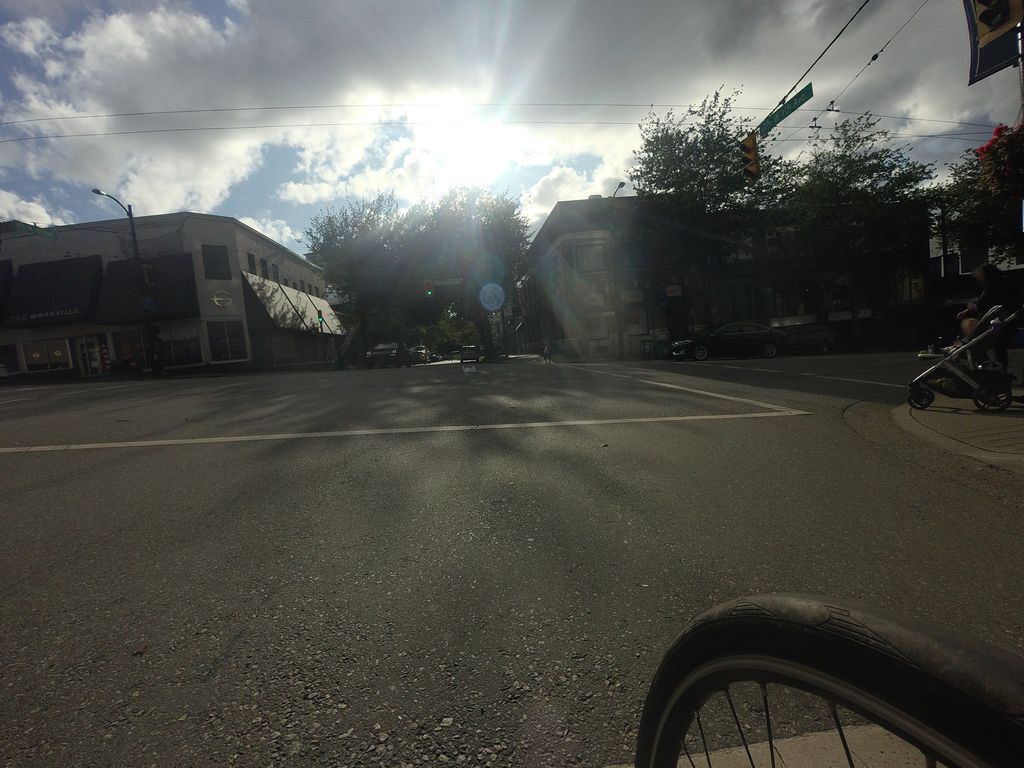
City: vancouver